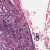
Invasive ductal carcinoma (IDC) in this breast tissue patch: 0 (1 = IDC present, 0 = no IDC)